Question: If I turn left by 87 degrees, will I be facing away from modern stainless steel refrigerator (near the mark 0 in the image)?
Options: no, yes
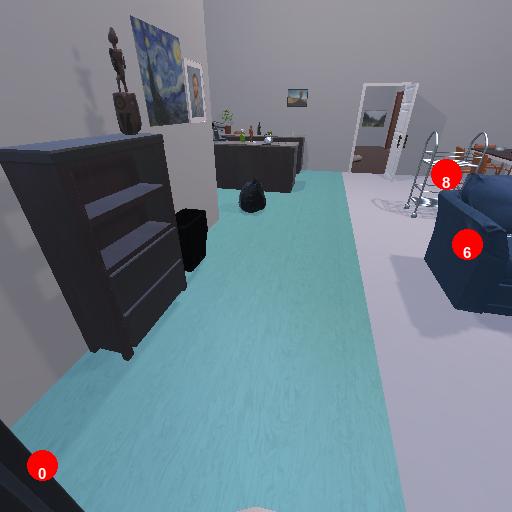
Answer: no